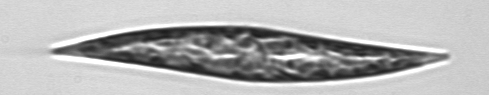
Label: Pleurosigma